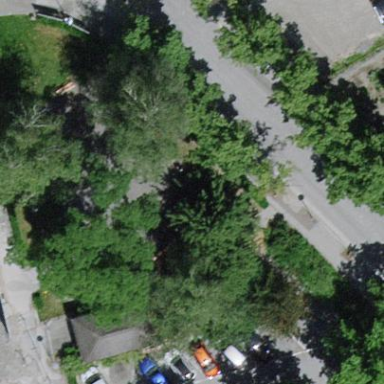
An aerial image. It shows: Park.